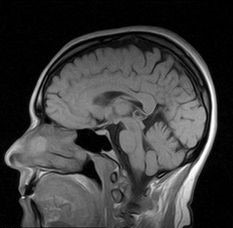
Label: notumor